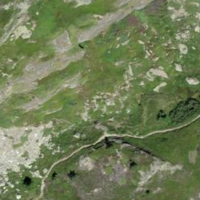
EUNIS habitat code: 26
Species observed at this site:
Arcyptera fusca